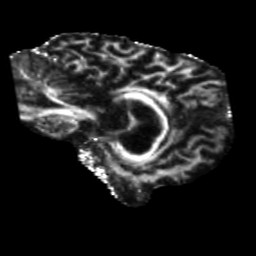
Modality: FA
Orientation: sagittal
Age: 67
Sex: male
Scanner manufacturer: siemens
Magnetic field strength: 3 T
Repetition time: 5.25 s
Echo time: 0.08 s